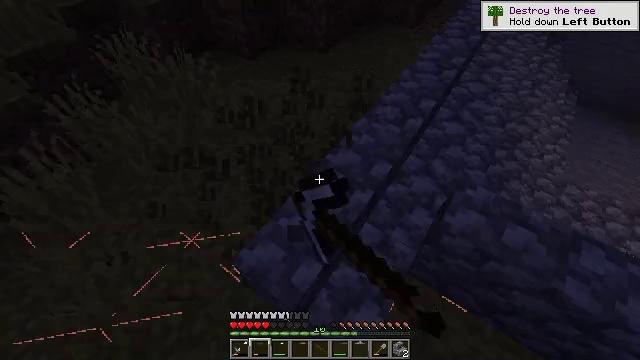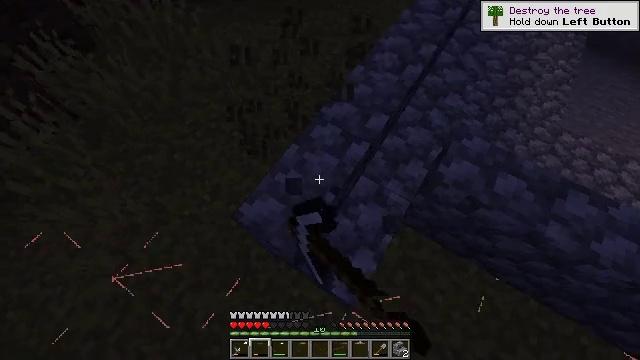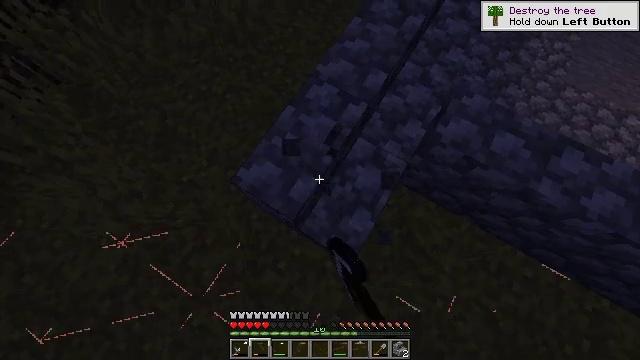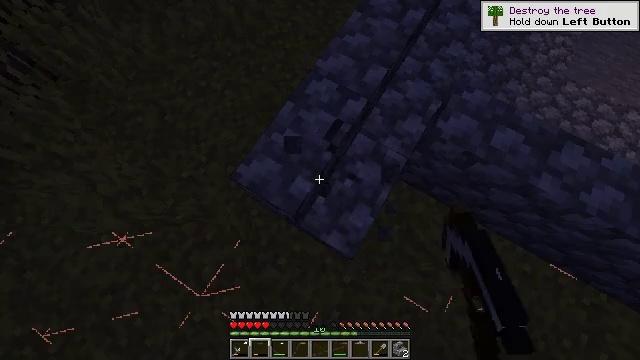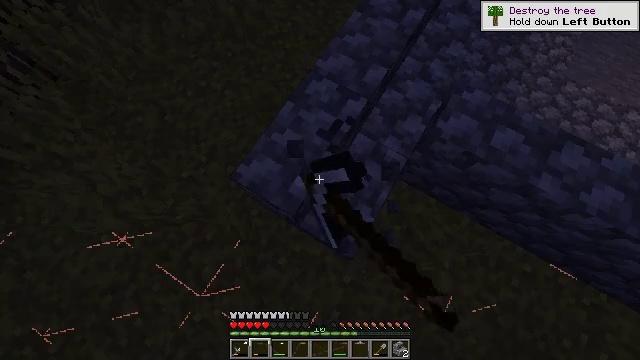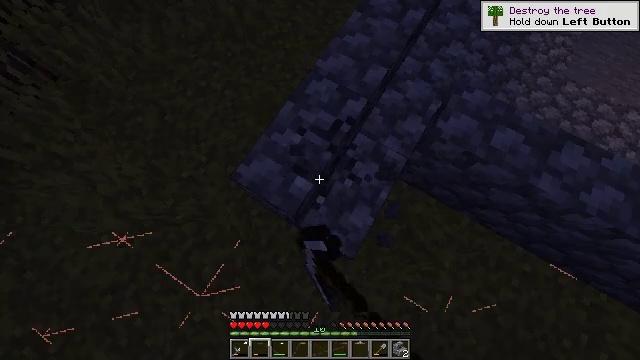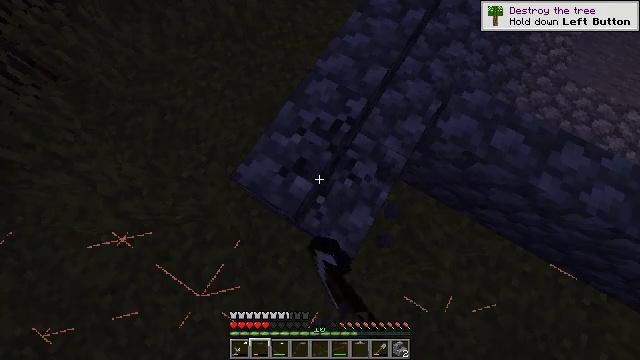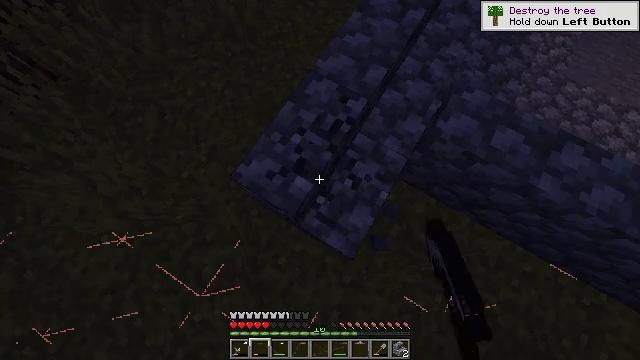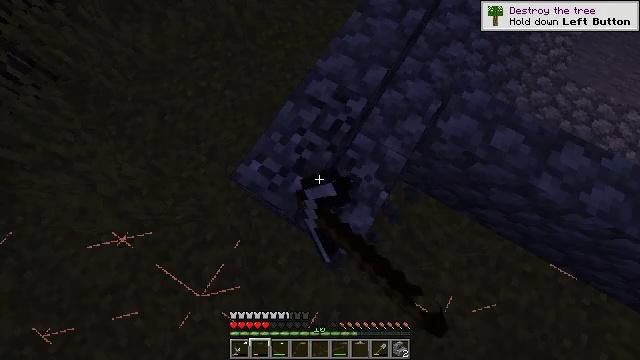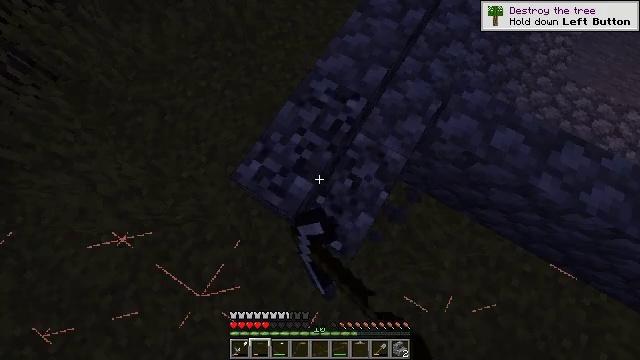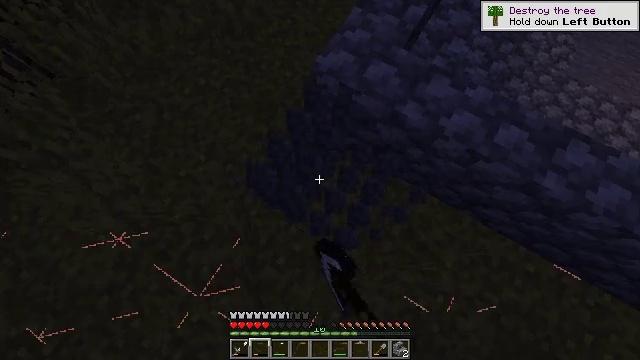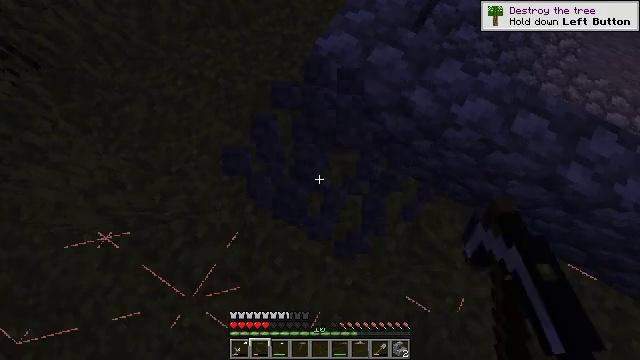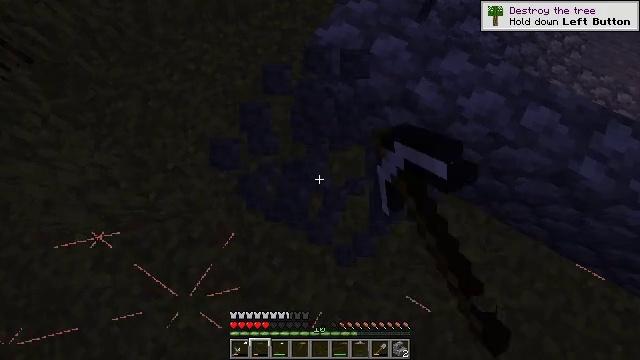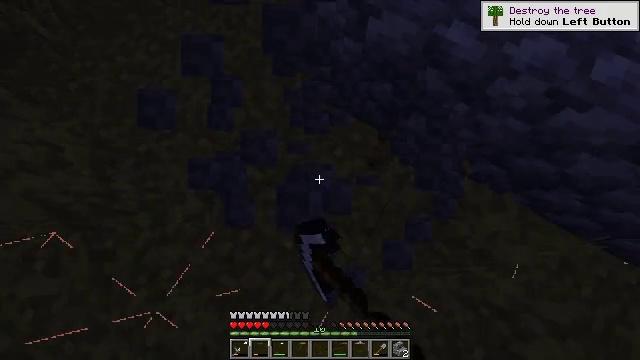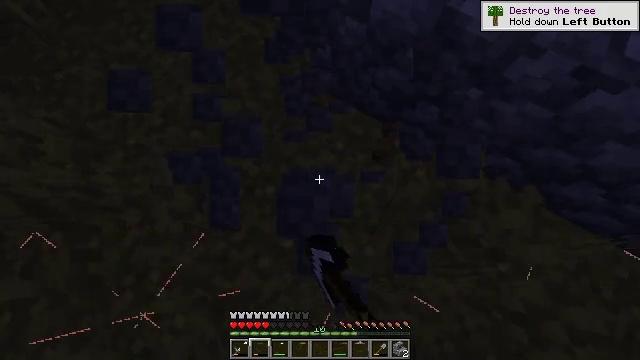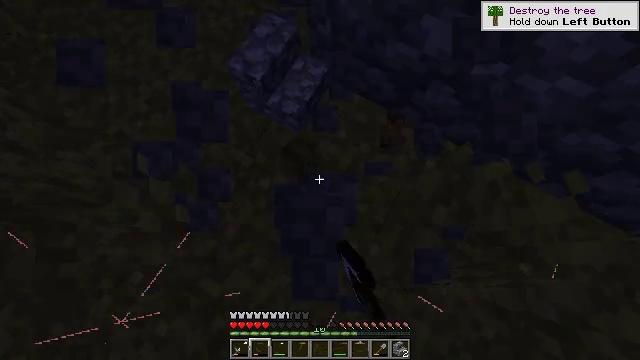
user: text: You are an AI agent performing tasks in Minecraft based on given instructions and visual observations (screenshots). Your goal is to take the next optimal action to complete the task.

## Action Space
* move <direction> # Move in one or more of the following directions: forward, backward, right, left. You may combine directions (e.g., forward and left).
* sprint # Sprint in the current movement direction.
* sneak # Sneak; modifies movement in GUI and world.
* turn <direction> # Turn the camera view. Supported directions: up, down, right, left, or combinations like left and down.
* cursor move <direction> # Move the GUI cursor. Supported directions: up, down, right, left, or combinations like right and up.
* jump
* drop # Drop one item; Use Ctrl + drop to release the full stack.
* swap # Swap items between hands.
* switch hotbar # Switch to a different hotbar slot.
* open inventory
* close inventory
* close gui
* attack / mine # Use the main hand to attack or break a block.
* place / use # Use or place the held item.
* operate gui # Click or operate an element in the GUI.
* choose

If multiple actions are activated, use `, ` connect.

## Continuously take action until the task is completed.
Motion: motion action
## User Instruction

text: Recycle the cobblestone stairs.
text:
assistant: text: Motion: turn right and down, attack / mine
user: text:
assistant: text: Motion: turn right and down, attack / mine
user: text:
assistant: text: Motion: attack / mine
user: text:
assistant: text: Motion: attack / mine
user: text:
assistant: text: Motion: attack / mine
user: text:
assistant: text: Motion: attack / mine
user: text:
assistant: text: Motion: attack / mine
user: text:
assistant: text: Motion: attack / mine
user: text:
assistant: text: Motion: attack / mine
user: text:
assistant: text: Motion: attack / mine
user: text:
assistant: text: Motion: attack / mine
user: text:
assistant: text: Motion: attack / mine
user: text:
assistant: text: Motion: attack / mine
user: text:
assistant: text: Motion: attack / mine
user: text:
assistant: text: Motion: attack / mine
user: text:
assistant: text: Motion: attack / mine